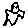
Label: star